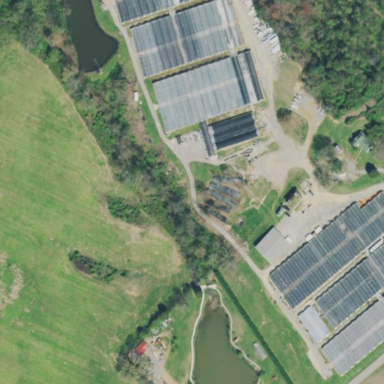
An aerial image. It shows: Area dedicated to greenhouse horticulture.